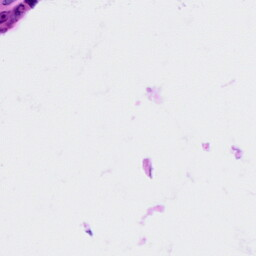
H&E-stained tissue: Cervix